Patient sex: M
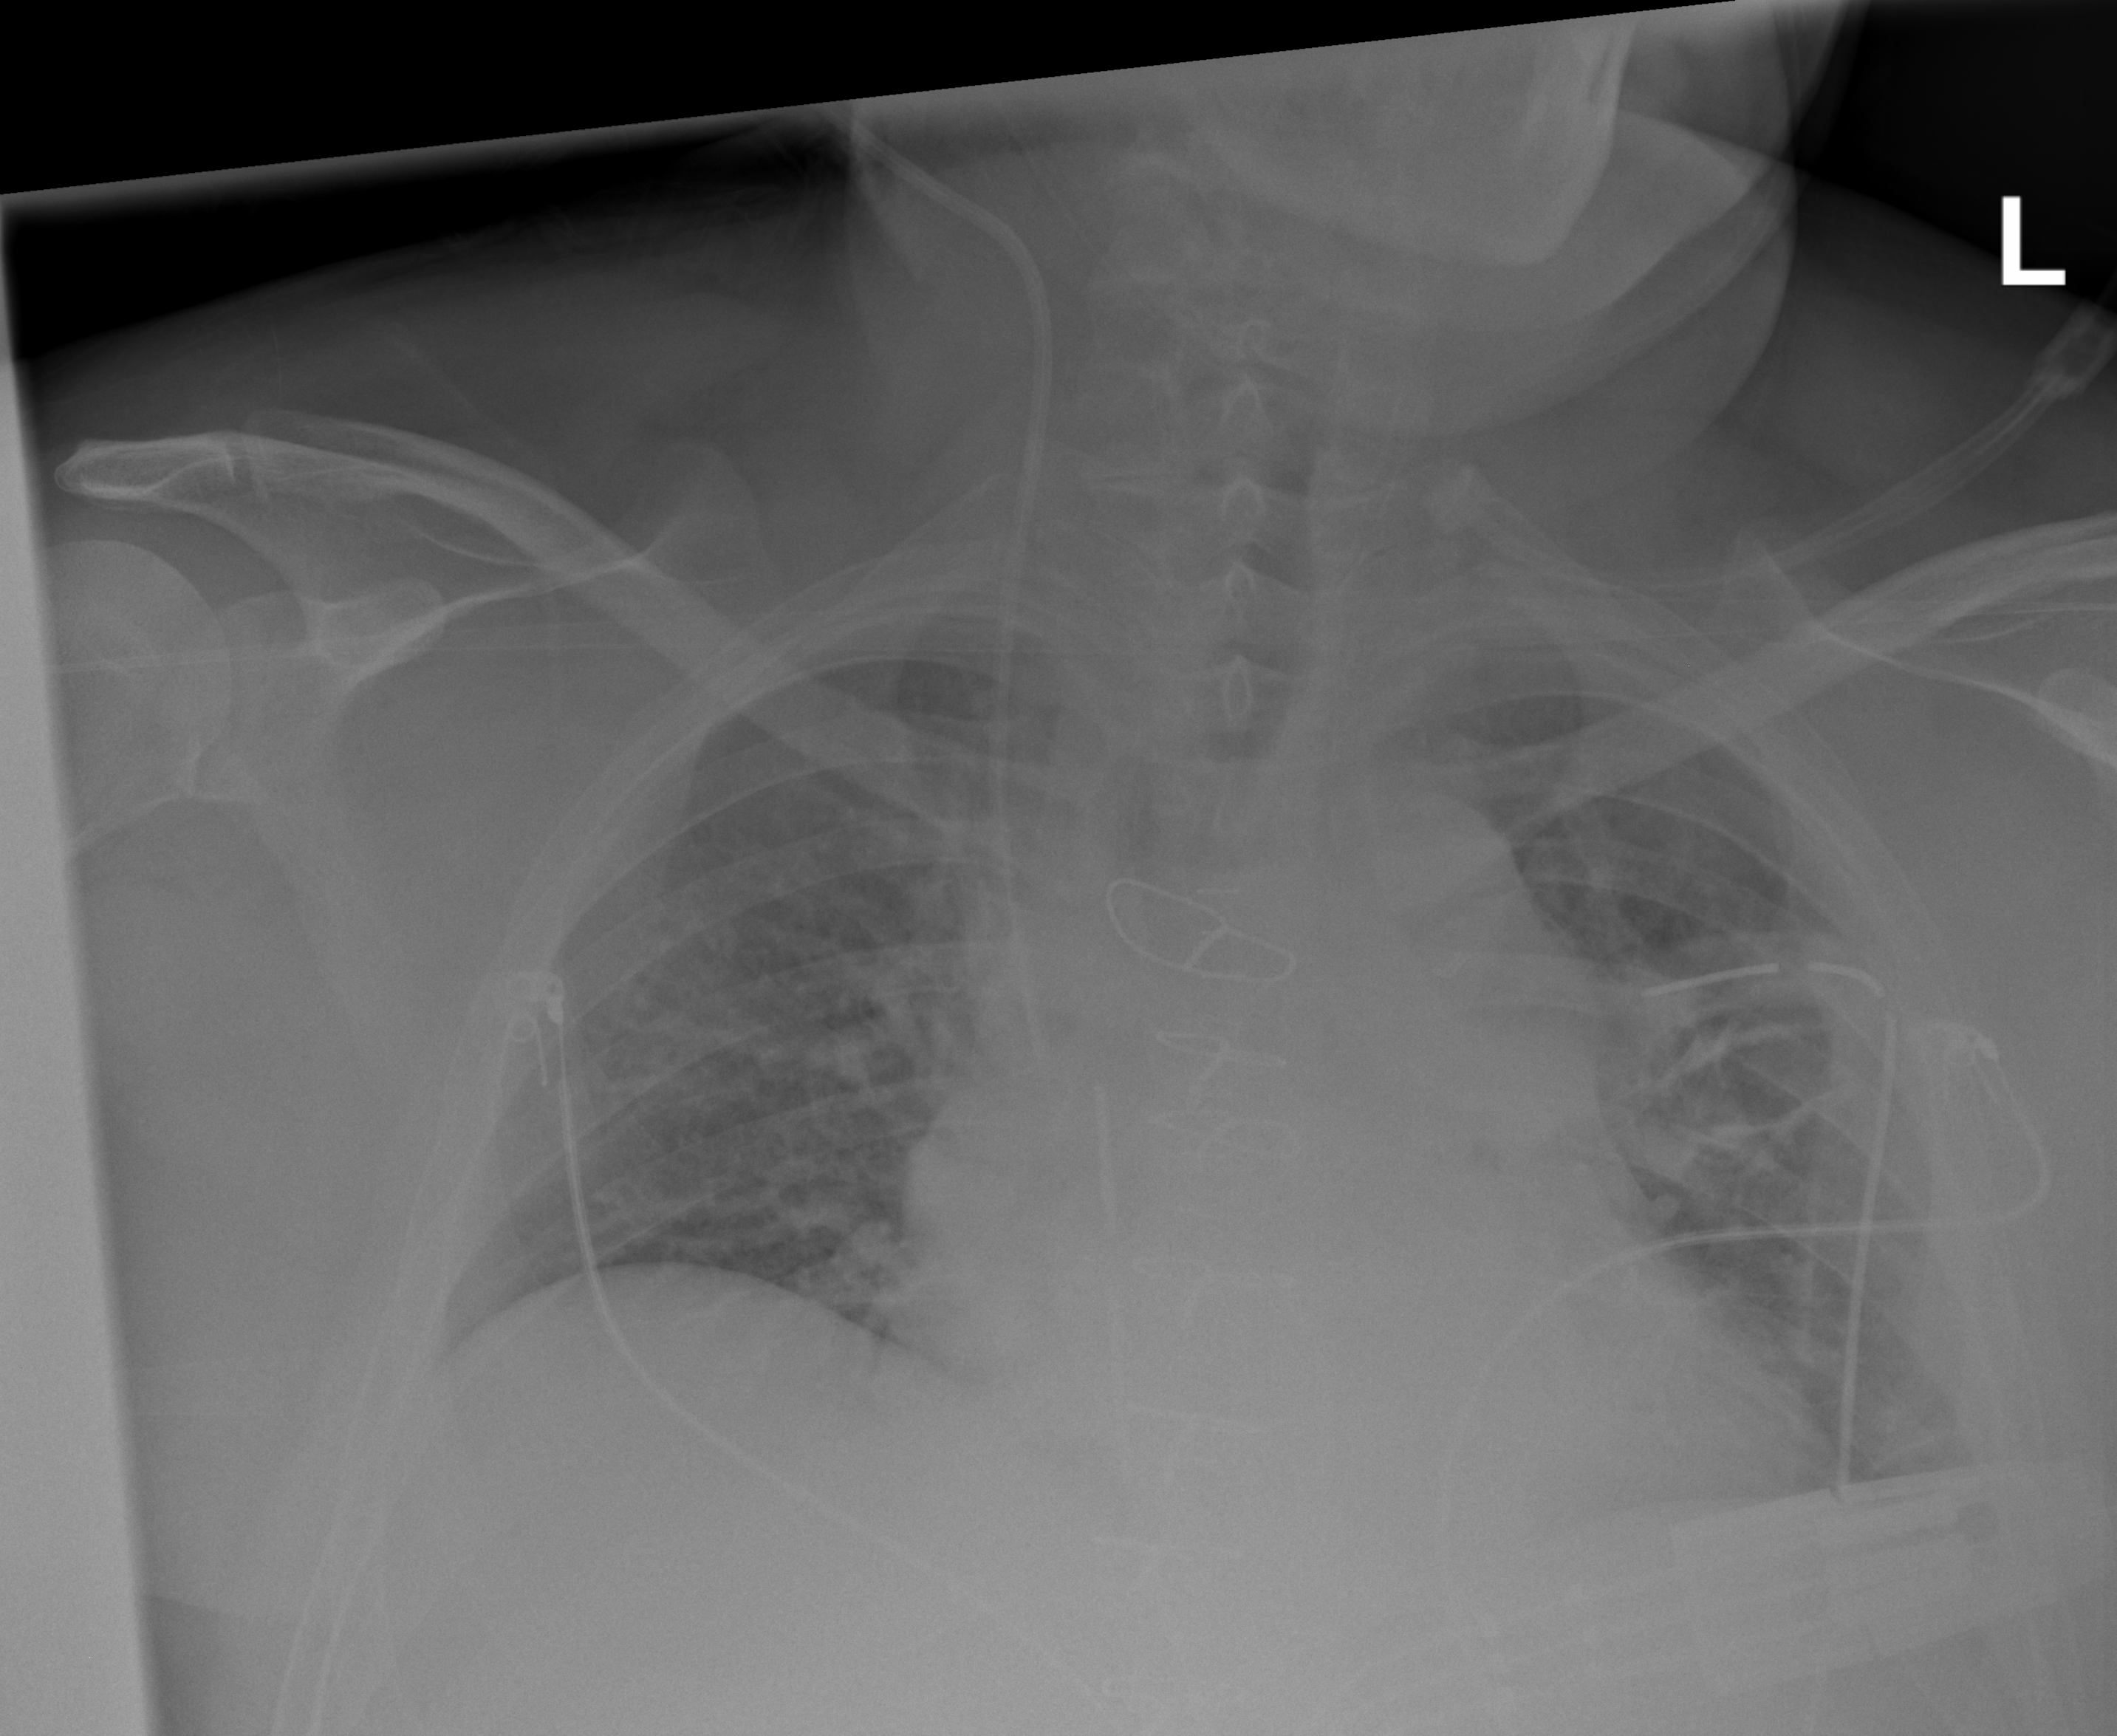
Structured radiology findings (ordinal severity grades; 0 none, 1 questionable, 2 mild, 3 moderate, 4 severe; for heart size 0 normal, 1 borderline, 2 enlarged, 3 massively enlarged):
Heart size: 0
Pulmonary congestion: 2
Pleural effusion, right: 0
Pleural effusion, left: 0
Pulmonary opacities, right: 0
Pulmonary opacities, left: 0
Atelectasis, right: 0
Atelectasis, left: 2